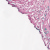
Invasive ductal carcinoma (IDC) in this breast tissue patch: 0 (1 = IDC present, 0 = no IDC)